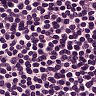
Metastatic tissue present: no